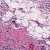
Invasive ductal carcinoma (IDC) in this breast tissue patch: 0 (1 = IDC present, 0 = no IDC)